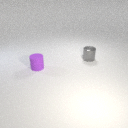
small purple rubber cylinder to the left of small gray metal cylinder